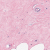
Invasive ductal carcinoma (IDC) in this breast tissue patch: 0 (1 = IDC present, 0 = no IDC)